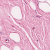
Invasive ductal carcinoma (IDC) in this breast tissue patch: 0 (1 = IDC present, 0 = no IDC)